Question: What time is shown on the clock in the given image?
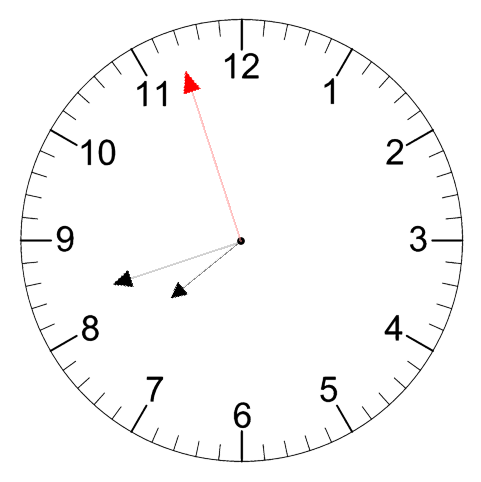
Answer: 07:41:57